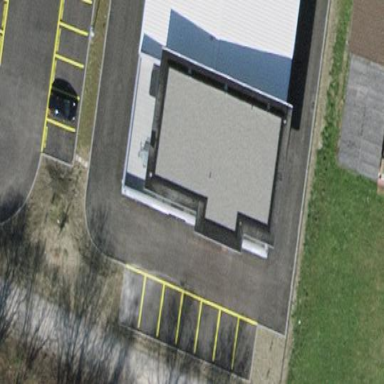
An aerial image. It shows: Commercial building.